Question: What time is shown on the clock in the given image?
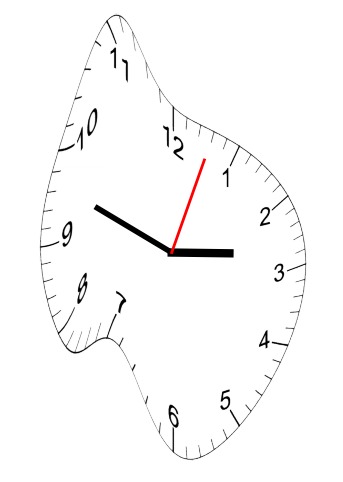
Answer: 02:48:03